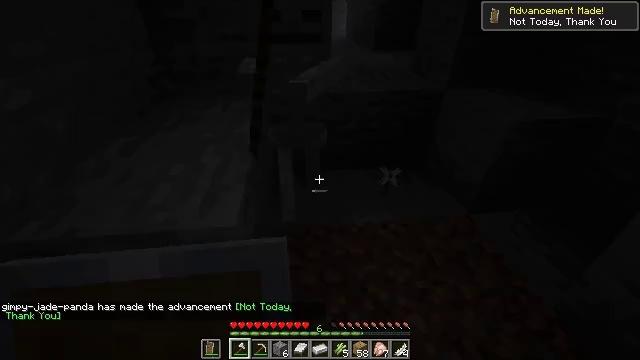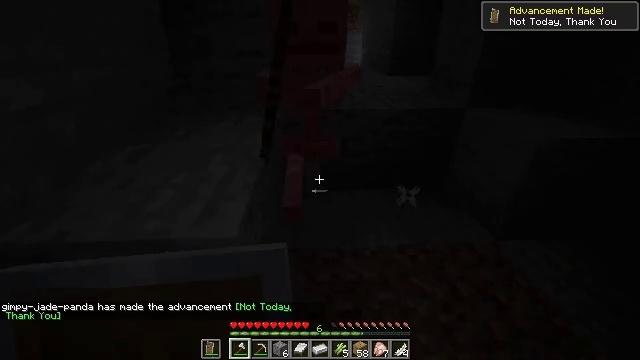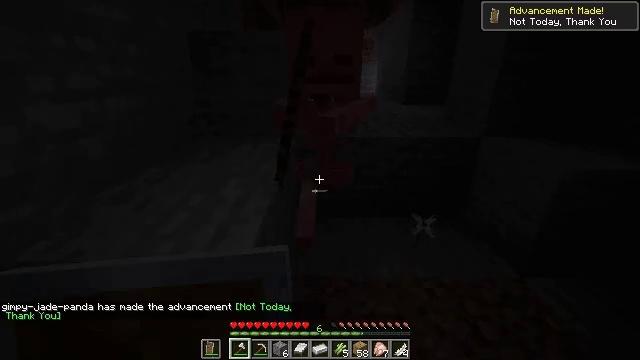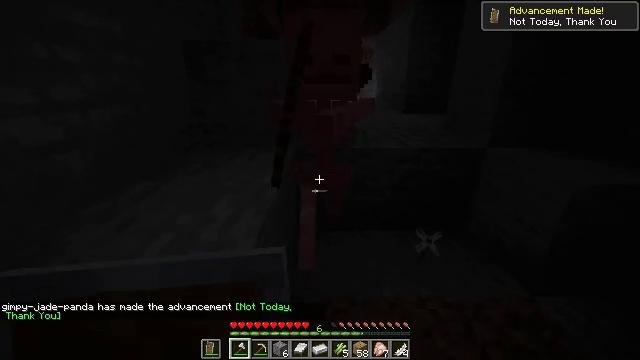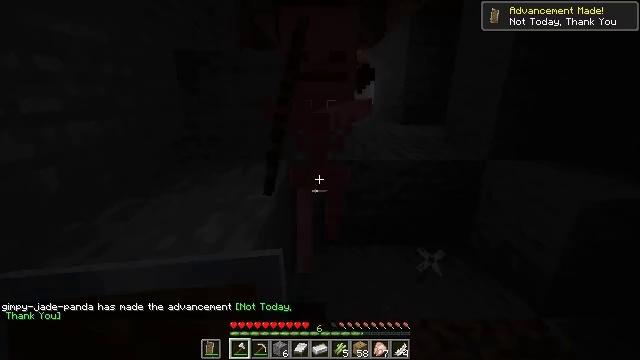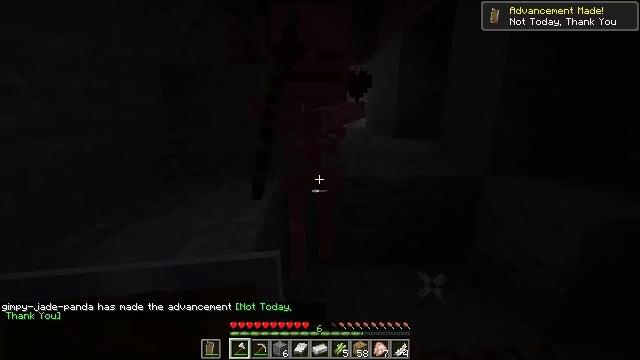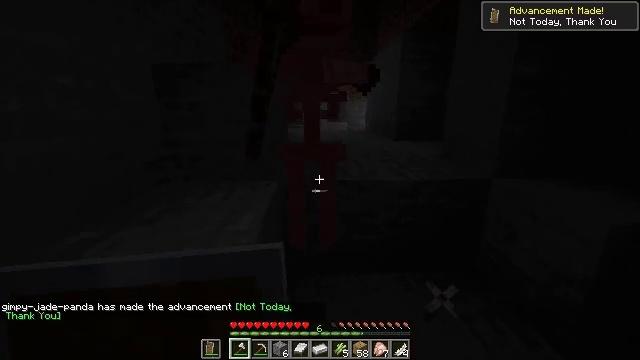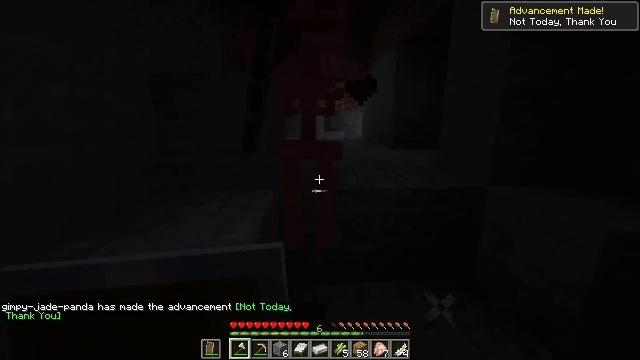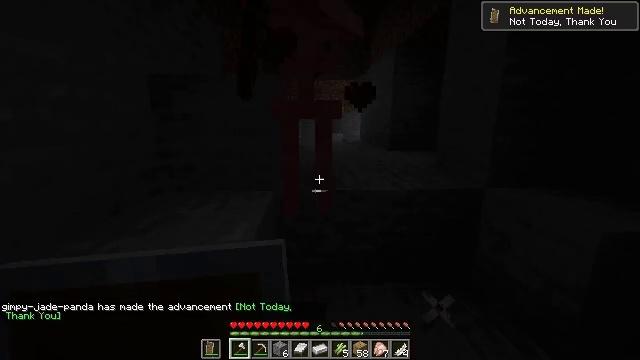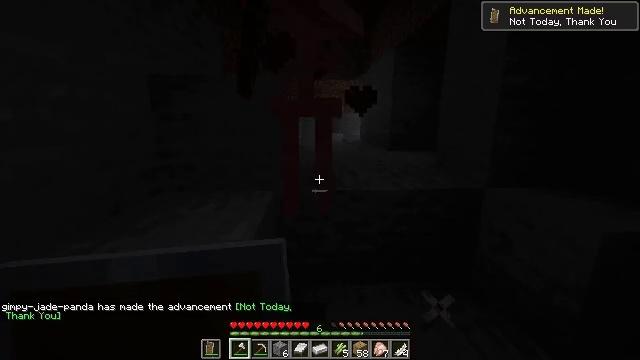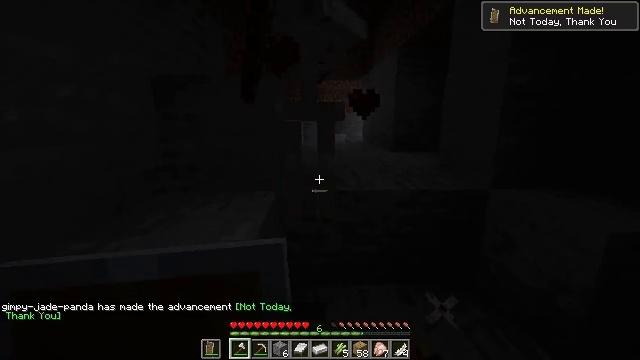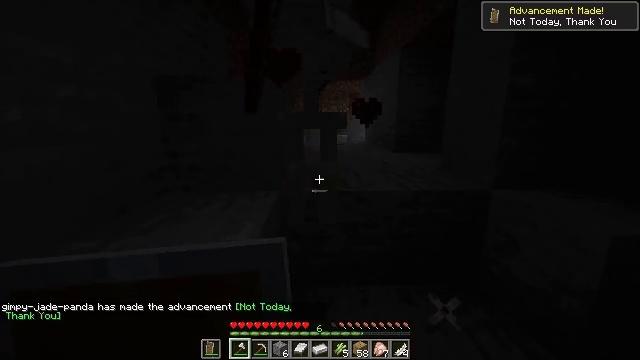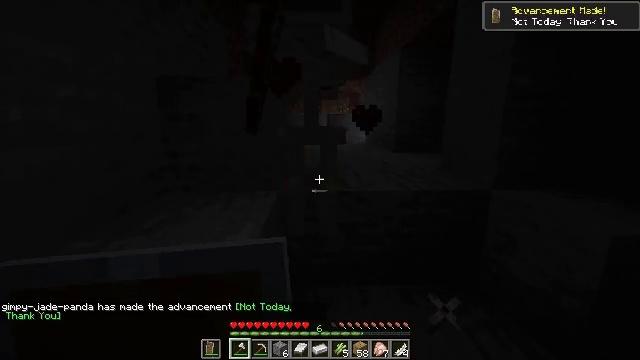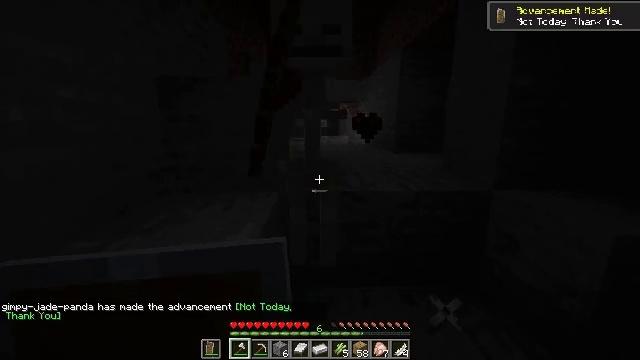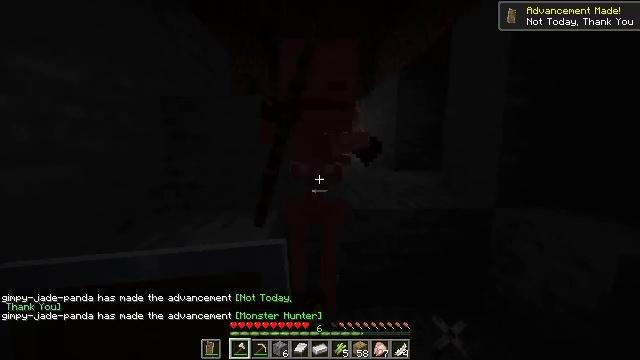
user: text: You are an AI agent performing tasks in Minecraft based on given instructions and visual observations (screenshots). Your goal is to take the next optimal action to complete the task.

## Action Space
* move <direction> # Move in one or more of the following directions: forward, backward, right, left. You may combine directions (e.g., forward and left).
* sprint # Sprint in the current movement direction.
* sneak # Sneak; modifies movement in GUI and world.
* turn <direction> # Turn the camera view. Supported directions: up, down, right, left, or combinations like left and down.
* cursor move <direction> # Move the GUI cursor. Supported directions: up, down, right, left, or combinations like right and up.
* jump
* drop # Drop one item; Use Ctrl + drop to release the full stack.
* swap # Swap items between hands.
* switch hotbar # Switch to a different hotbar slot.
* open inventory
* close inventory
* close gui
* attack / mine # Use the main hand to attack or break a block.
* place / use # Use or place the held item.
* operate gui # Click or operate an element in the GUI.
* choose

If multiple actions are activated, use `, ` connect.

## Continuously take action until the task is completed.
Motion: motion action
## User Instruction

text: Kill a skeleton.
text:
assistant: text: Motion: turn left and up
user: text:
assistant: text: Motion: turn left and up
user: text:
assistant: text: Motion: move forward, turn up
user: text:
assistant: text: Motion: move forward, turn up
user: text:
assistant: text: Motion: move forward, turn right and up
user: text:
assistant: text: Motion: move forward
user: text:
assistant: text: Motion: move forward, turn up
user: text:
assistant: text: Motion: move forward
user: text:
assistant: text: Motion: attack / mine
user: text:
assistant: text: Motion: attack / mine
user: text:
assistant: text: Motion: no_op
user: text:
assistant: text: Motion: no_op
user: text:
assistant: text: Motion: no_op
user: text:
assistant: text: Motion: turn up
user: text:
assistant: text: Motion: no_op